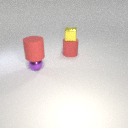
large red rubber cylinder below small yellow metal cube